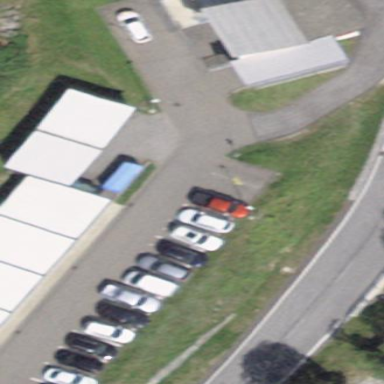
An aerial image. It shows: Parking area.